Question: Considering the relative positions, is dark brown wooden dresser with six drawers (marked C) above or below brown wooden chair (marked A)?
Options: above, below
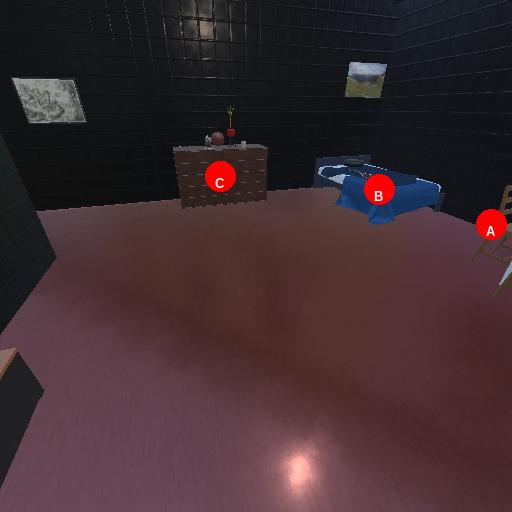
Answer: above